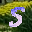
Label: 5